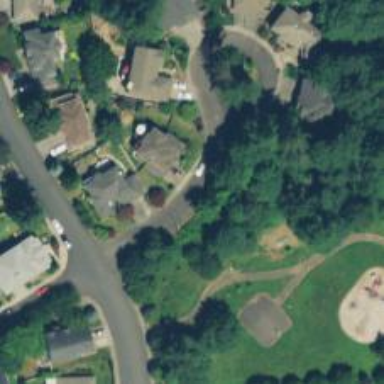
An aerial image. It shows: Residential road with sidewalk on the left.